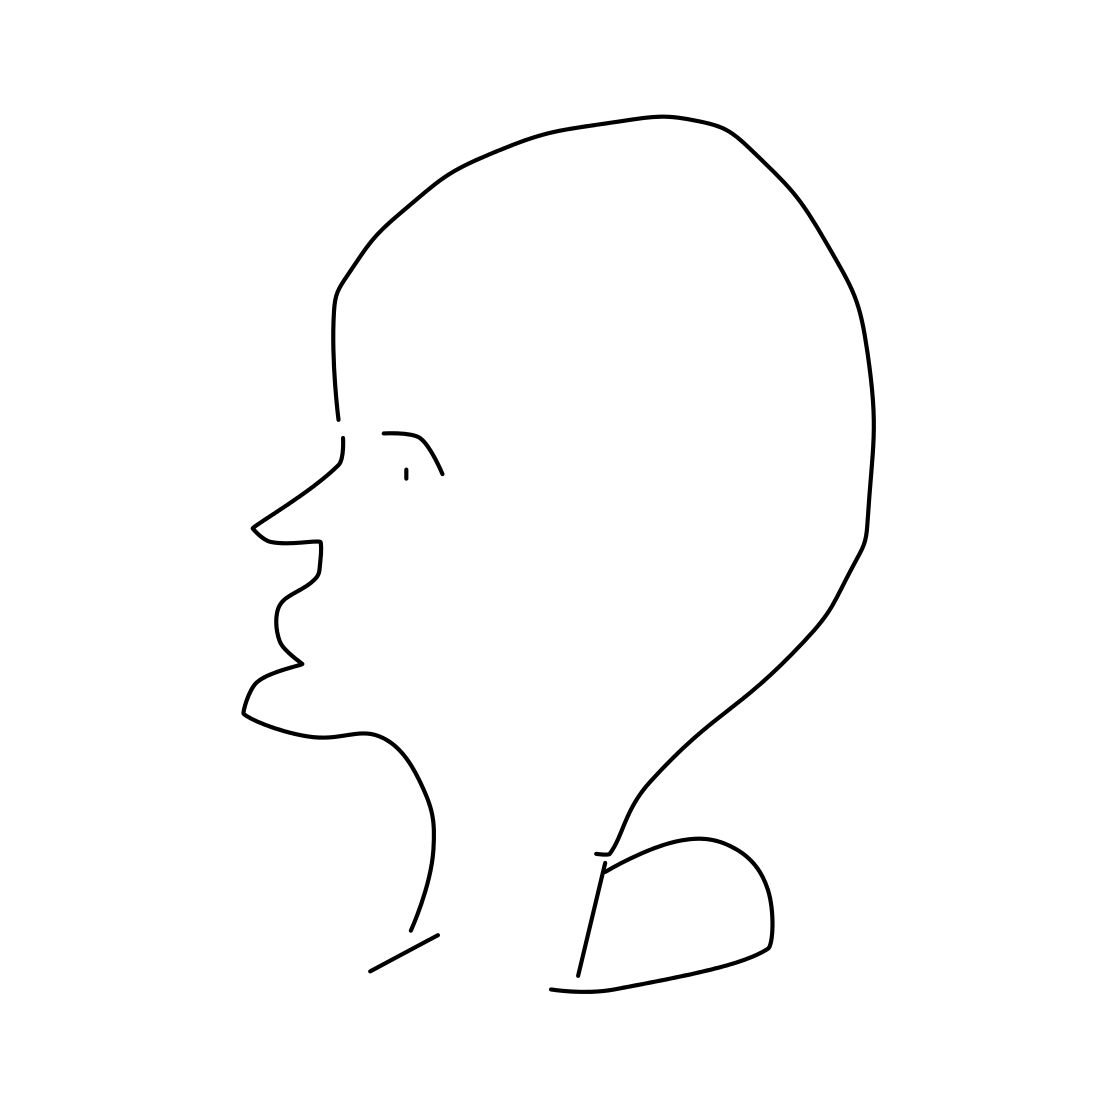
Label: head